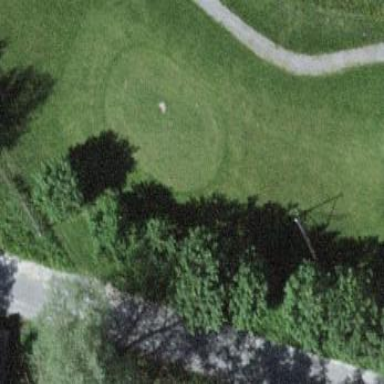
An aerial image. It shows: Golf tee.